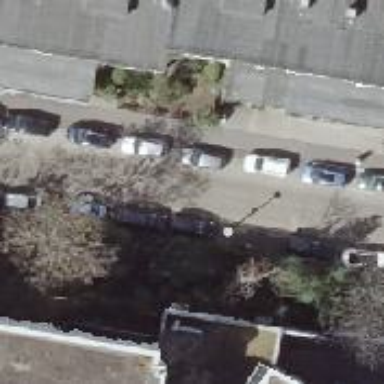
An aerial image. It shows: Street lamp support.